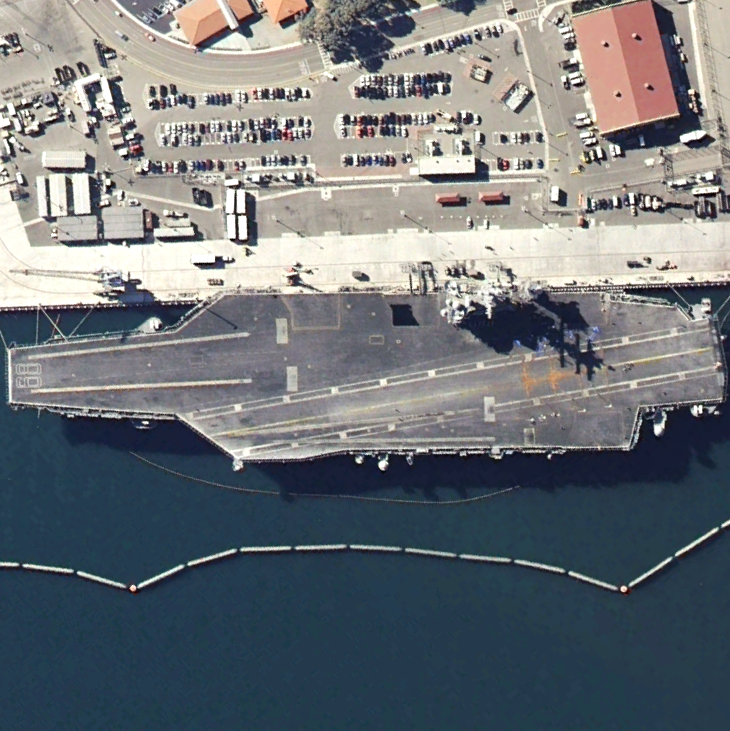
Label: aircraft_carrier